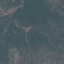
Label: HerbaceousVegetation